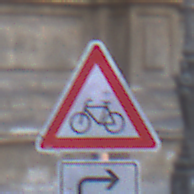
Verkehrszeichen: RadverkehrRechts
Zusatzzeichen unten: RichtungsangabeDurchPfeile5
Umgebung: Outdoor, Urban
Tageszeit: SunriseSunset
Wetter: PartlyCloudy
Licht: Natural
Jahreszeit: NotSpecified
Kontrast: LowContrast